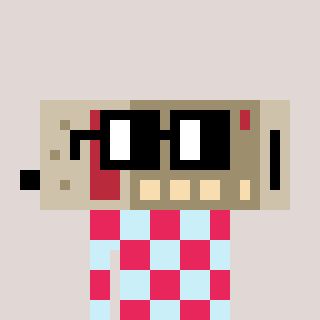
a pixel art character with square black glasses, a cordless phone-shaped head and a cold-colored body on a warm background